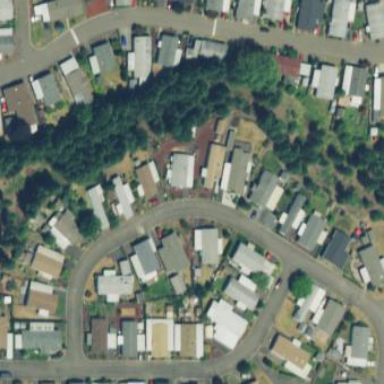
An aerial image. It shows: Residential area known as trailer park.